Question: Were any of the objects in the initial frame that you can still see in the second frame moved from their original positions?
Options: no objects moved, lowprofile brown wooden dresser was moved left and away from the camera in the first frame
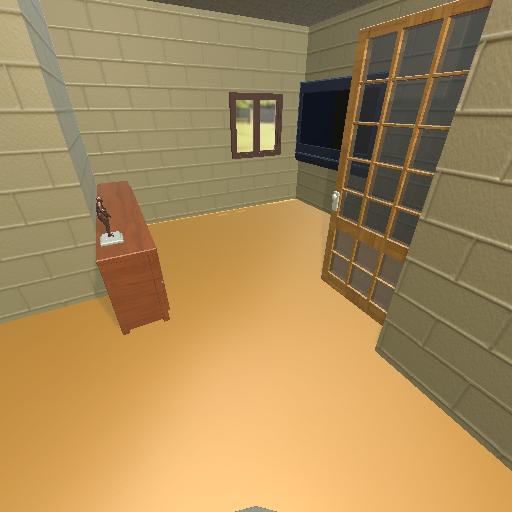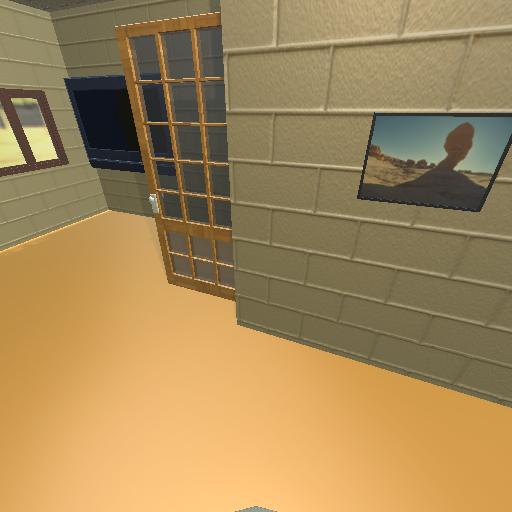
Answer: no objects moved